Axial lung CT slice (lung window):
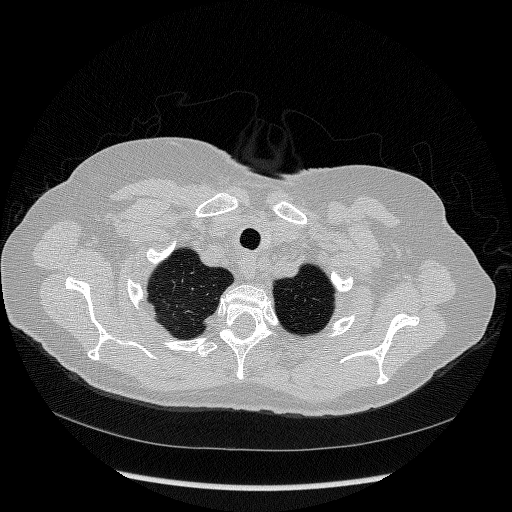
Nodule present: no